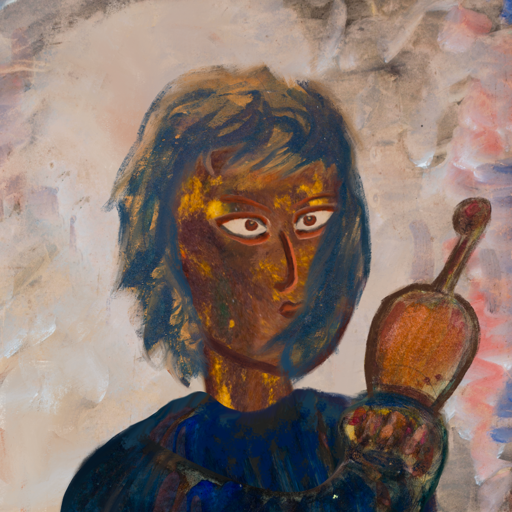
Background: Roy_Bahadur, Head And Neck Side: Comrade, Face Side: Roy_Bahadur, Bust: Pipe, Hair Side: In_The_Sun, Head Accessory: Blank, Second Necklace: Blank, Necklace: Blank, Baby: Blank